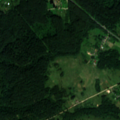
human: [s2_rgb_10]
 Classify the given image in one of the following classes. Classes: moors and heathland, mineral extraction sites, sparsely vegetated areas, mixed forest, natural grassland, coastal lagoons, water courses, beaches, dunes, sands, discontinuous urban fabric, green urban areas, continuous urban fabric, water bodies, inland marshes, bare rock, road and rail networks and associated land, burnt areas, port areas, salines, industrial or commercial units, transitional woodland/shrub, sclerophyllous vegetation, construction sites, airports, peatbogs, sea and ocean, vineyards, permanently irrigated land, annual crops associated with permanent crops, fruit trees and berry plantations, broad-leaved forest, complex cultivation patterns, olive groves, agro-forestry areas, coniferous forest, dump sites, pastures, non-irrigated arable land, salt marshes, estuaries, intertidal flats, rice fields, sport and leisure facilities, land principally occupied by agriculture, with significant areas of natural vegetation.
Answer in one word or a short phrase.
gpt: land principally occupied by agriculture, with significant areas of natural vegetation, mixed forest